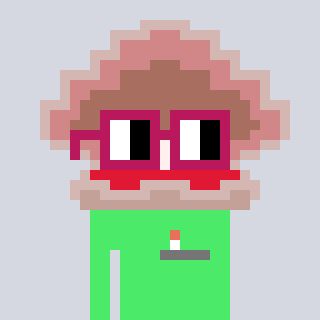
a pixel art character with square dark red glasses, a oyster-shaped head and a teal-colored body on a cool background